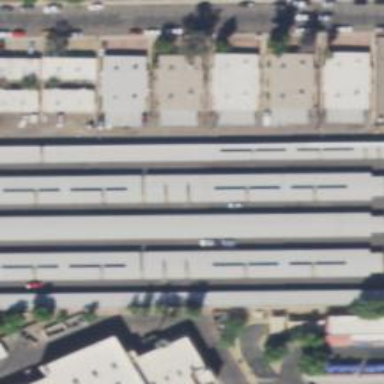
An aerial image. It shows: Storage rental shop.